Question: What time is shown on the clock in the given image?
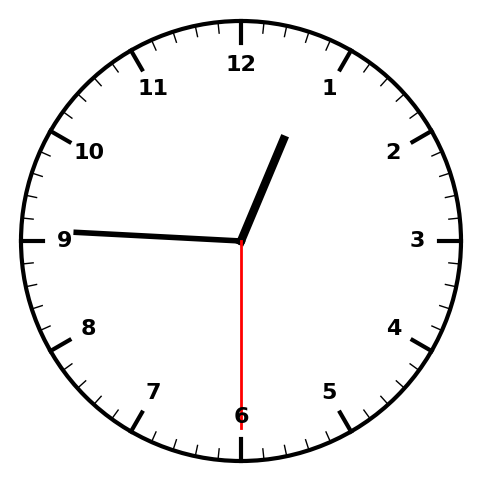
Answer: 12:45:30